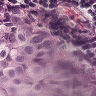
Metastatic tissue present: yes